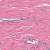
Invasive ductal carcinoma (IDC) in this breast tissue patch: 0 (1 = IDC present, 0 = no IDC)